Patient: sex M, age 43
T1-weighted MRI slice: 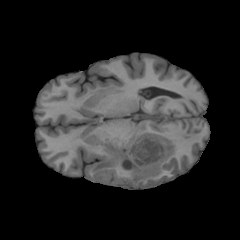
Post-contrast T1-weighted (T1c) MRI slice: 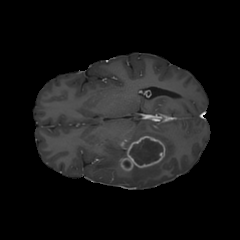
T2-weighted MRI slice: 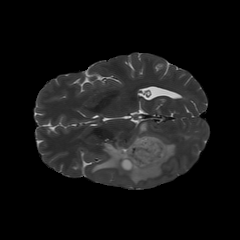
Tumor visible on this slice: yes
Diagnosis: Glioblastoma, IDH-wildtype
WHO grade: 4